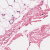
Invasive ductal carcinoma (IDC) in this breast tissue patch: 0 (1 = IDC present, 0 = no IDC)